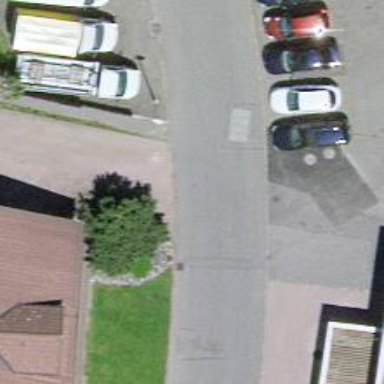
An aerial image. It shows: Footway with fine gravel surface.